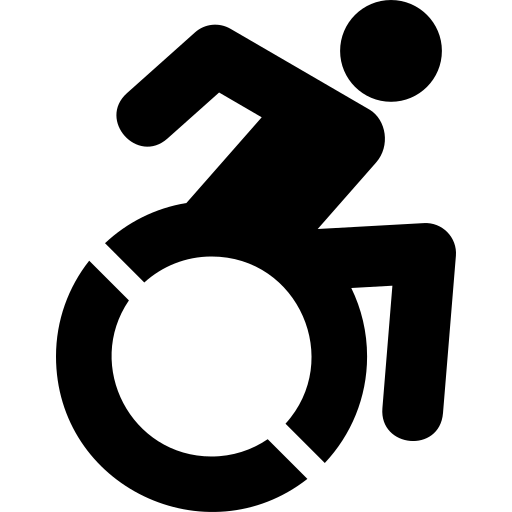
Tags: icon, FontAwesome, fa-icon, brand, accessible, icon